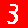
Digit: 3